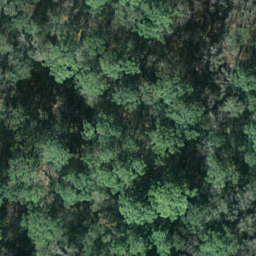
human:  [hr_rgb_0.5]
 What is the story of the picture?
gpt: forest